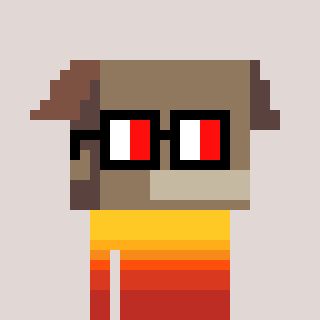
a pixel art character with square glasses with black frames and red eyes, a box-shaped head and a teal-colored body on a warm background